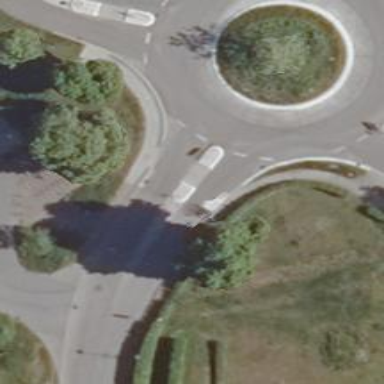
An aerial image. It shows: Unmarked crossing with pedestrian island.